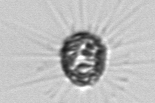
Label: Corethron_hystrix